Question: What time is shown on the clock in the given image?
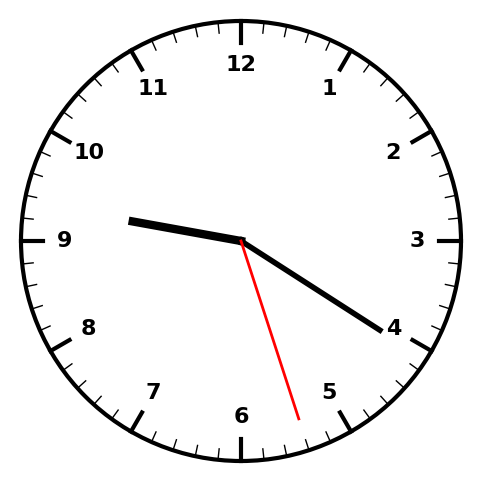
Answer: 09:20:27